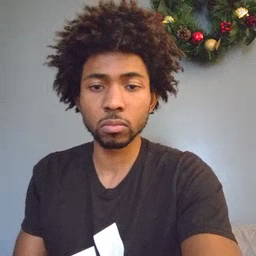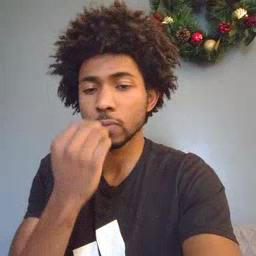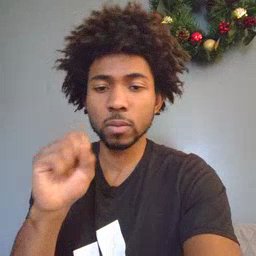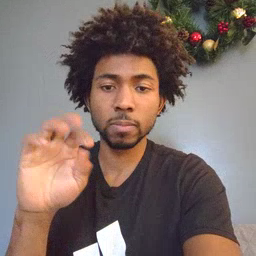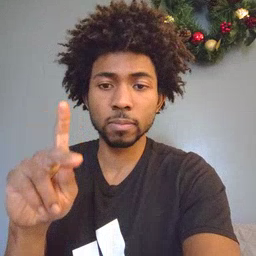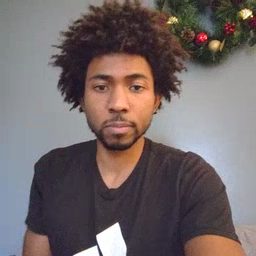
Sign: snack